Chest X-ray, PA view. Patient: 33 years old, sex M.
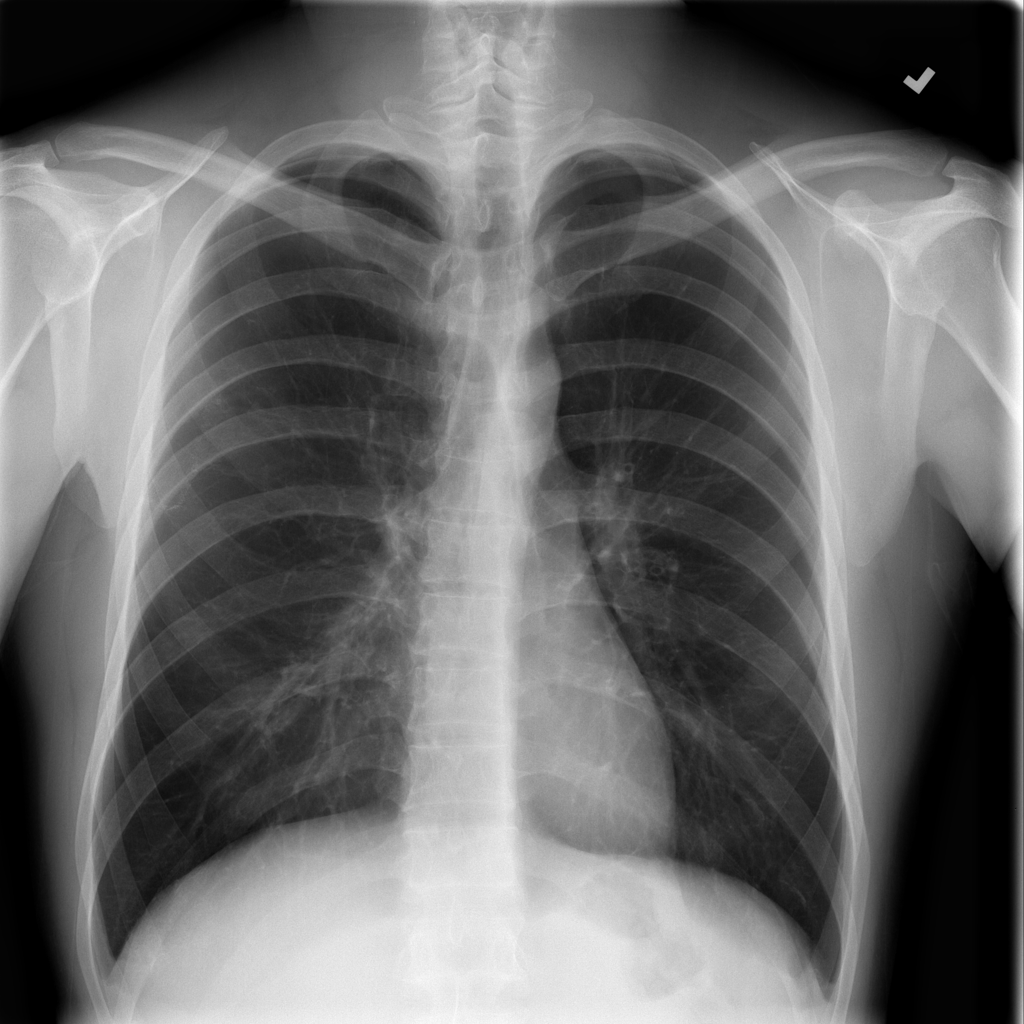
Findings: Infiltration